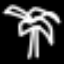
Label: palm tree